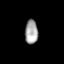
Tissue: prostate
Cell type: Endothelial cells
Senescence score: 0.6884
Nuclear area (px): 300
Mean DAPI intensity: 166.263